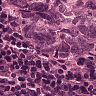
Metastatic tissue present: yes